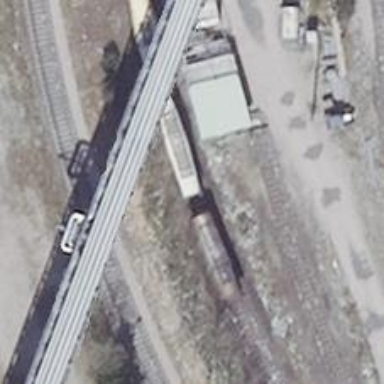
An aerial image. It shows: Railway yard.